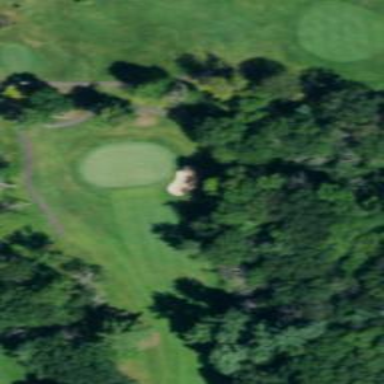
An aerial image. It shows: Golf hole.